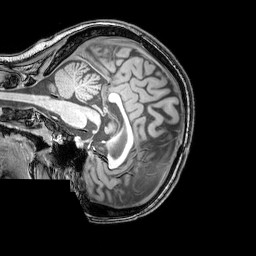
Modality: T1w
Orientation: sagittal
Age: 23
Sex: female
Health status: healthy
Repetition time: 0.081 s
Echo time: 0.037 s